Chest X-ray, PA view. Patient: 25 years old, sex F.
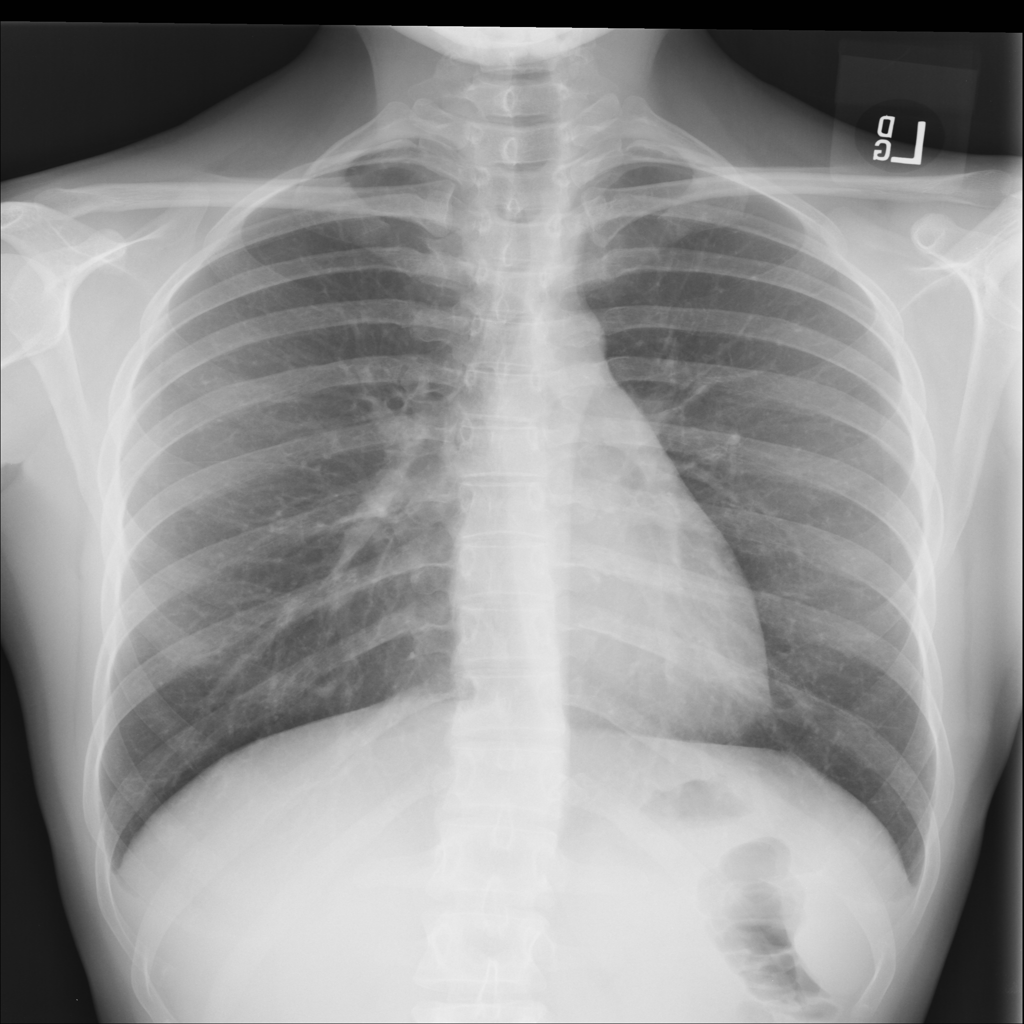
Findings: No Finding